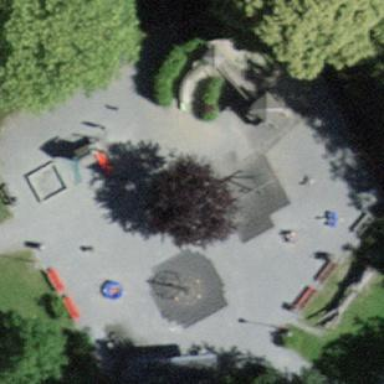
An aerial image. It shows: Playground area for leisure land.